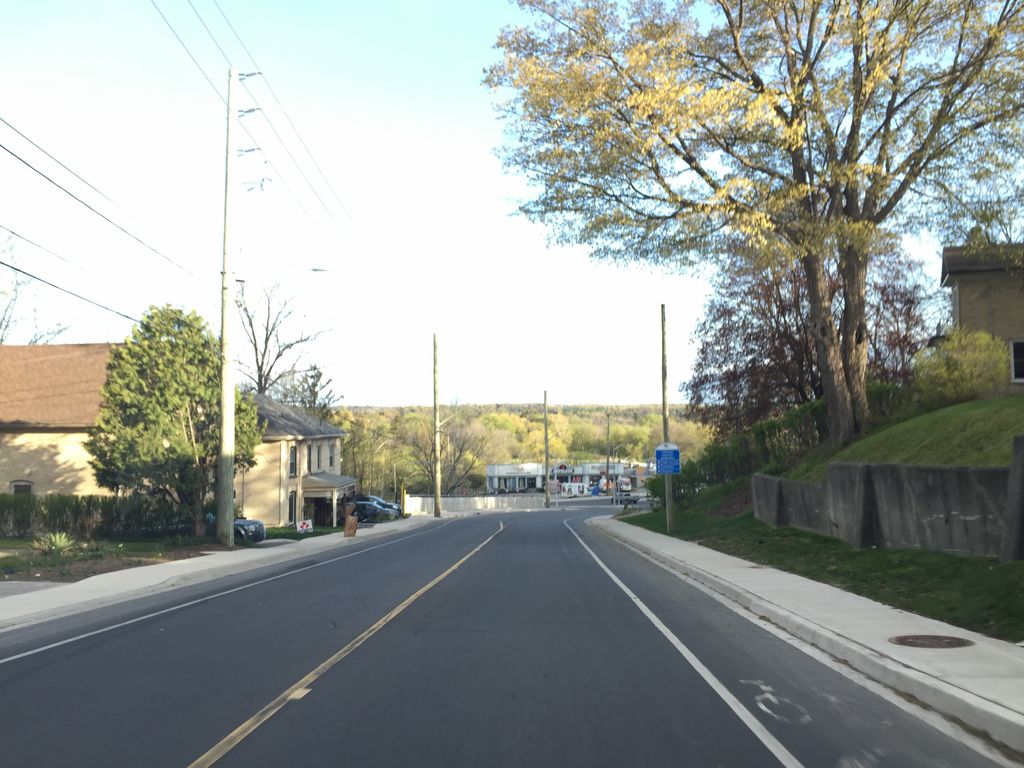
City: kitchener-waterloo